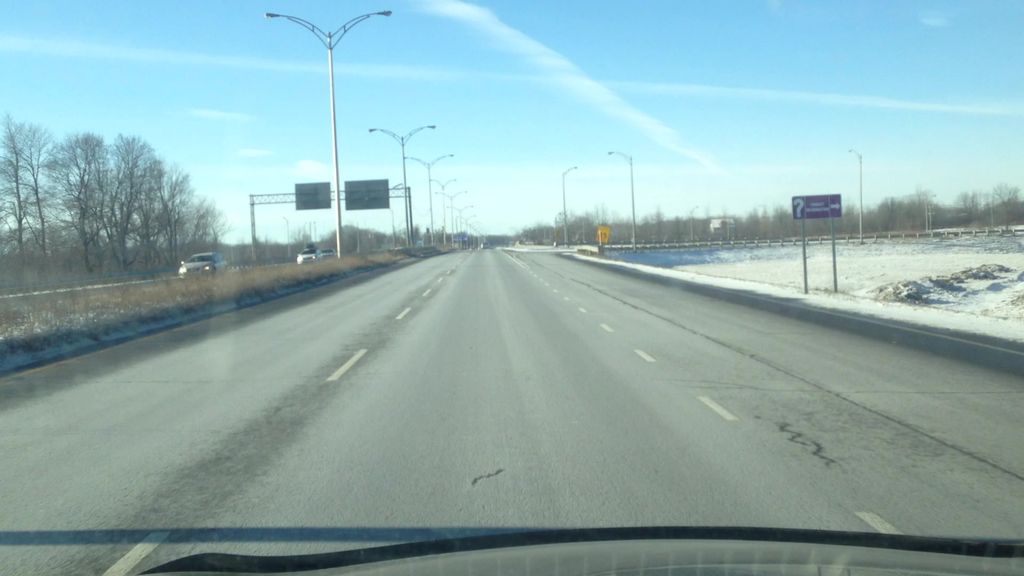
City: montreal